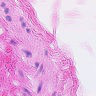
Metastatic tissue present: no